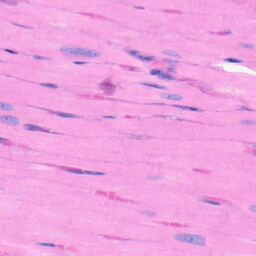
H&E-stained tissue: Heart